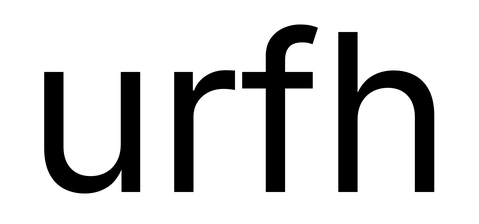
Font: Inter_Regular